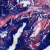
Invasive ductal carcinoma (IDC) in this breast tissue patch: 0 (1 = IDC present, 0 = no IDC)